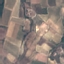
Land use / land cover class: PermanentCrop